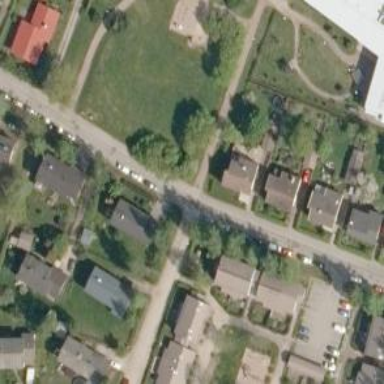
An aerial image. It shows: Crossing on asphalt cycleway.